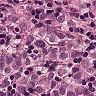
Metastatic tissue present: yes